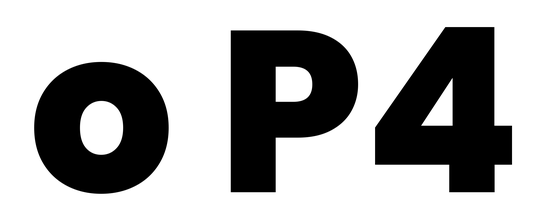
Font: Poppins-ExtraBold